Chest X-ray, PA view. Patient: 51 years old, sex F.
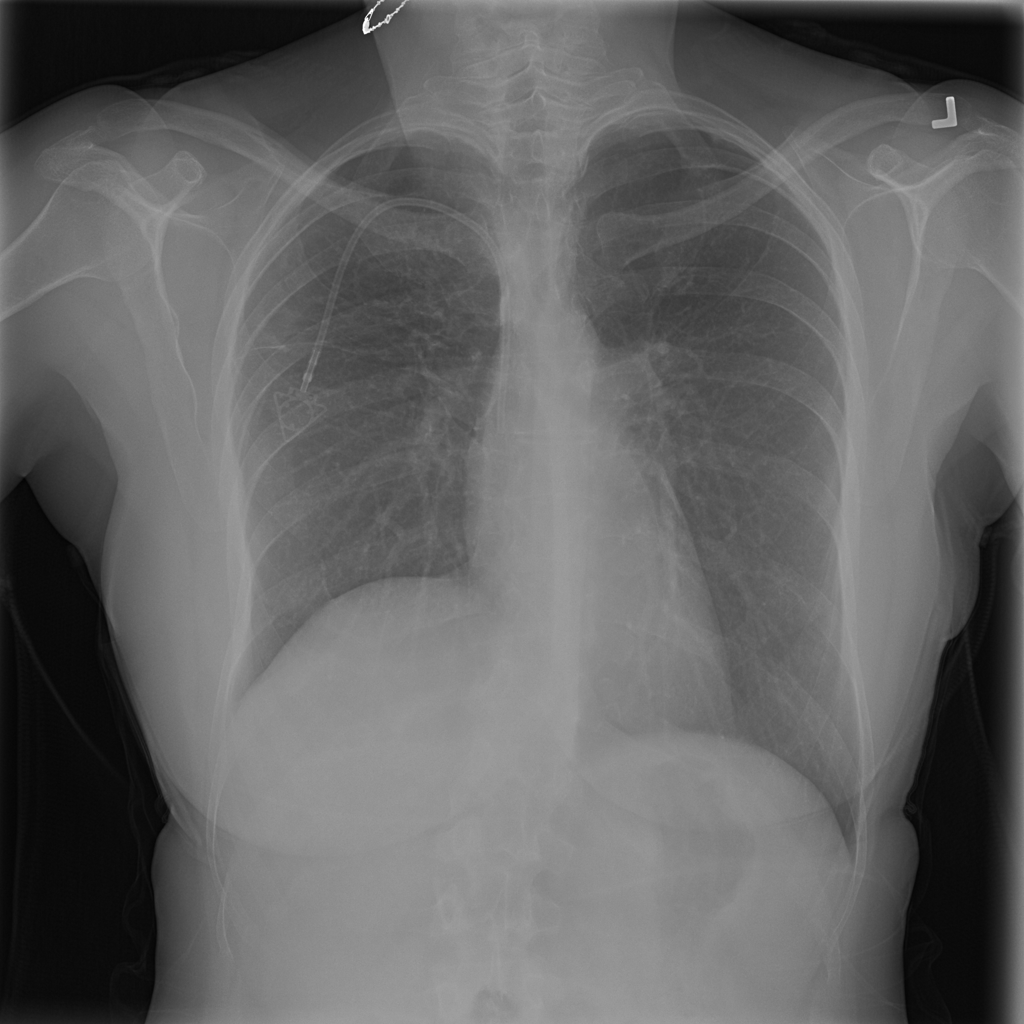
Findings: No Finding